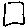
Label: square